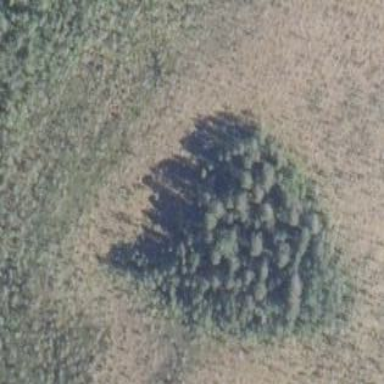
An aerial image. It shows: Woodland with needle-leaved trees.